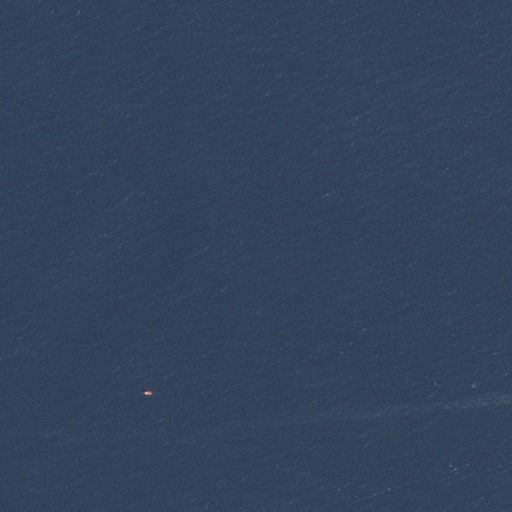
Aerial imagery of bar in Massachusetts named Avery Ledge containing only open water